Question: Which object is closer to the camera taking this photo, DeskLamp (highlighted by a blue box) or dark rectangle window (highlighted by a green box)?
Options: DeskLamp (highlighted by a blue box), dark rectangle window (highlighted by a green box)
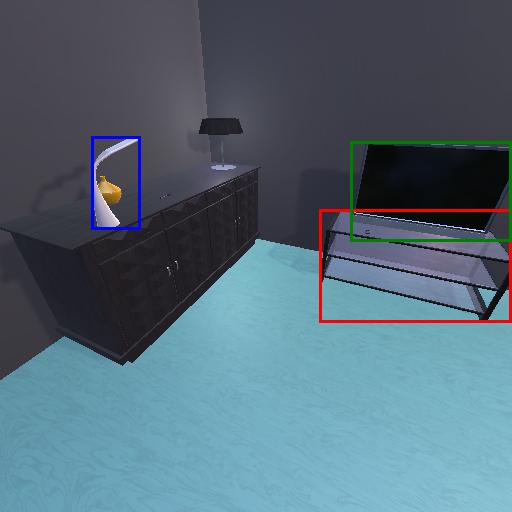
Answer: DeskLamp (highlighted by a blue box)